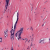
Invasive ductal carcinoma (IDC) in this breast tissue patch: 1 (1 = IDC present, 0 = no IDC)